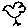
Label: bird